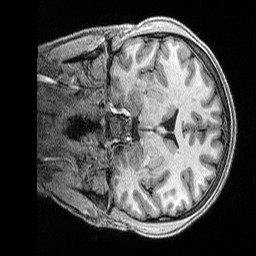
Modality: T1w
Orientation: coronal
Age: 28
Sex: female
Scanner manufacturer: siemens
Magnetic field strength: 3 T
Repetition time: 2.5 s
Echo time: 0.00296 s